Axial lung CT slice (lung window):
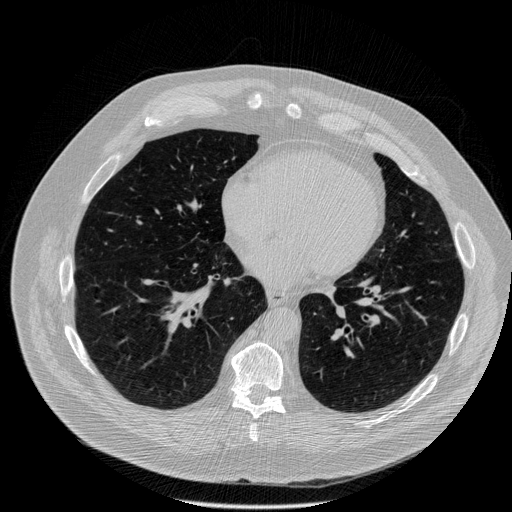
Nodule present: no